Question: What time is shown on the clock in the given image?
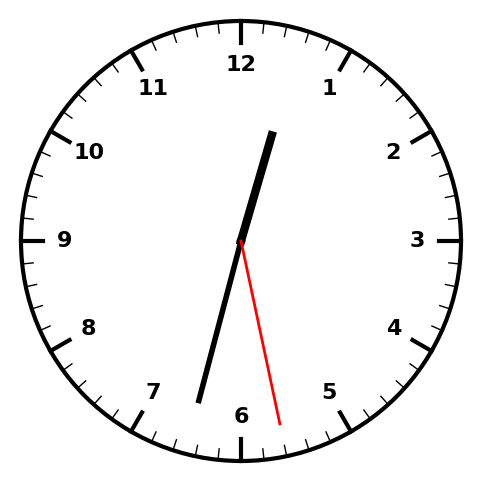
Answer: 12:32:28